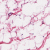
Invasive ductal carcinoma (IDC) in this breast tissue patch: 0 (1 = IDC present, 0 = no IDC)